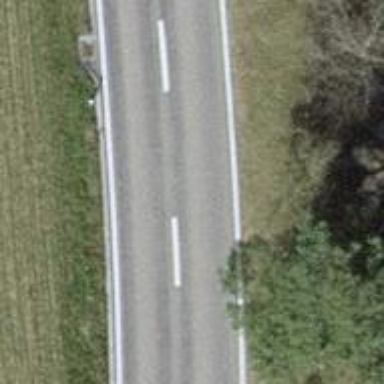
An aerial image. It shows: Primary highway.